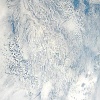
Label: cloud